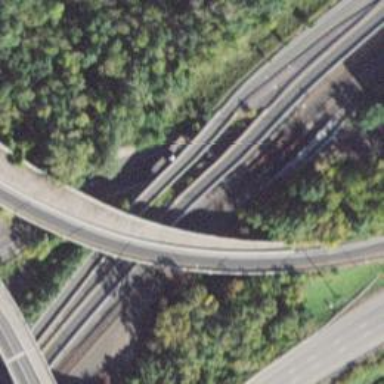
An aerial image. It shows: Asphalt bridge for buses.